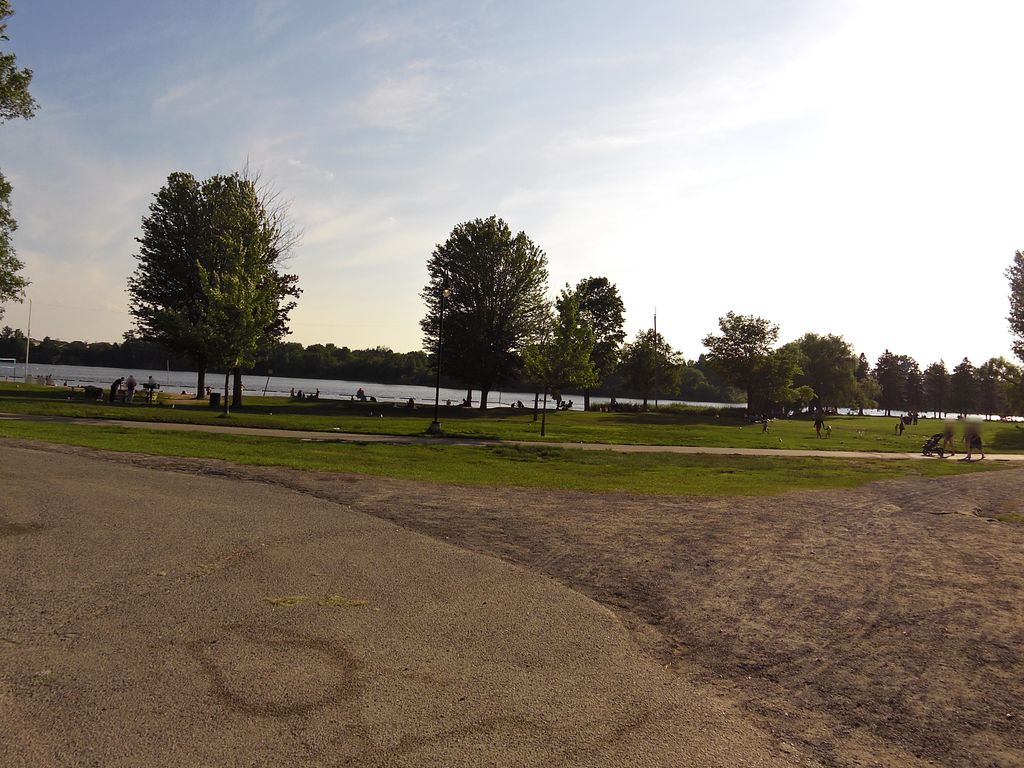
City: ottawa-gatineau